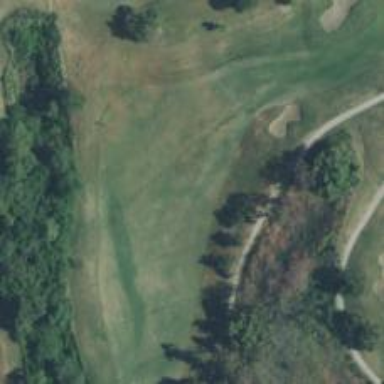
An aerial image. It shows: Golf hole.